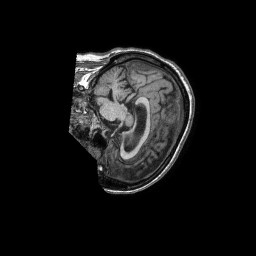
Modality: T1w
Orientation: sagittal
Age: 77
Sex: female
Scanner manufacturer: philips
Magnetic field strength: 1.5 T
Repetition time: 0.007117 s
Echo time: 0.003216 s